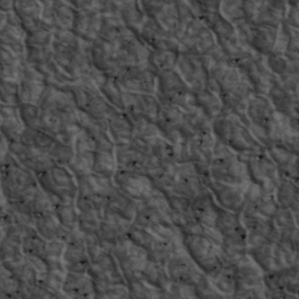
Label: non_frost